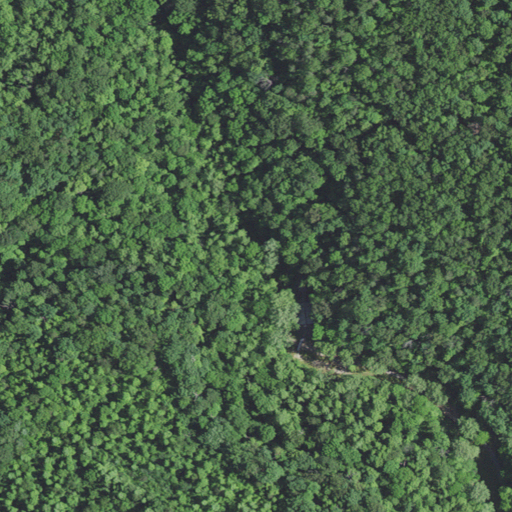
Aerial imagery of depression(s) in Kentucky named Box Canyon containing deciduous forest, mixed forest, evergreen forest, and open development